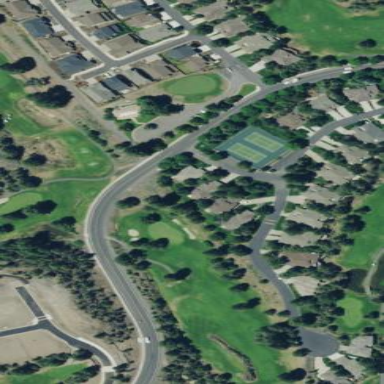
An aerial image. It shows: Golf course surrounded by greenery.